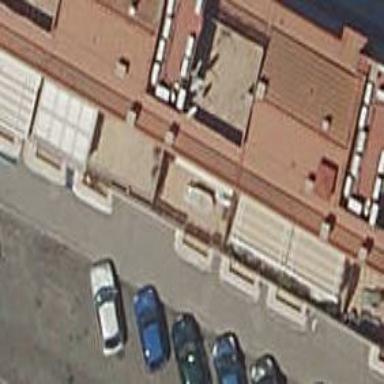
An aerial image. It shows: Bar.